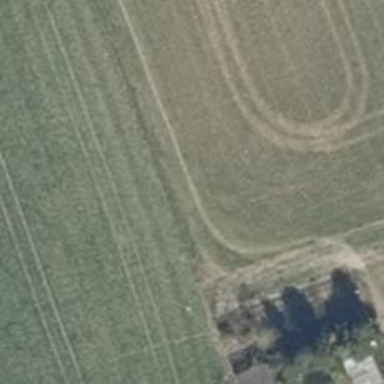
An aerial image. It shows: Track with ground surface of grade 4.